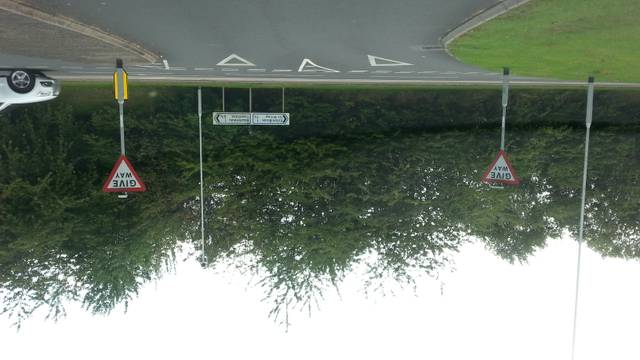
Region: United Kingdom
Coordinates: 52.27, -0.8122